Aerial crown-view tile of a tropical tree (Barro Colorado Island, Panama), acquired 20241014:
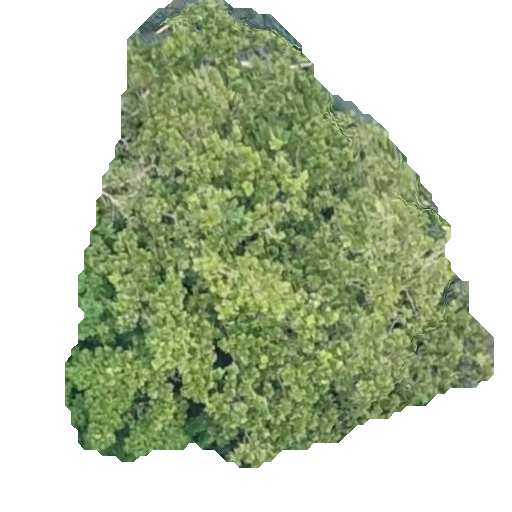
Species: Anacardium excelsum
GBIF accepted scientific name: Anacardium excelsum
Crown area: 210.776 m²